The image is an STFT spectrogram (time versus frequency) of a rolling-element bearing's vibration signal. Determine the bearing's health state. Answer with exactly one of: normal, inner_race, outer_race, ball.
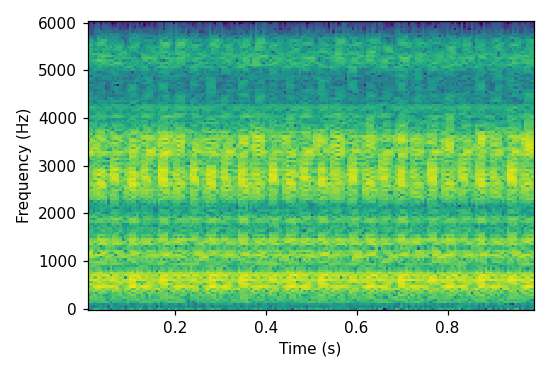
Answer: outer_race